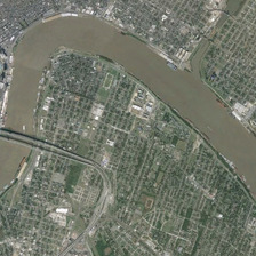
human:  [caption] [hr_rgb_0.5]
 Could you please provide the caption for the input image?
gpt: On both sides of crowded plants and homes

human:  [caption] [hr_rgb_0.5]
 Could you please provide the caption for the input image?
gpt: There are many plants and houses on both sides of the river.

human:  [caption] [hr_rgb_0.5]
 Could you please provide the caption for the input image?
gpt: On both sides of the river, there are crowded plants and houses.

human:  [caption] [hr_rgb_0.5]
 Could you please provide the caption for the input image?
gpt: On both sides of the river, there are plants and crowded houses.

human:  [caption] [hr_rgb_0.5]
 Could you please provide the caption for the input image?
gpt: On both sides of the river, there are plants and houses full.